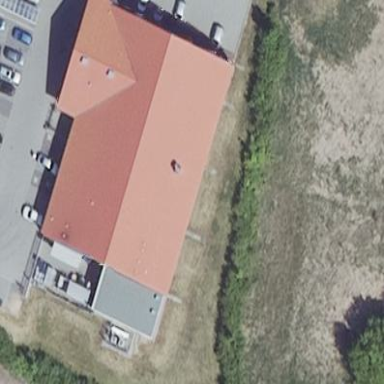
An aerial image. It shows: Commercial building.